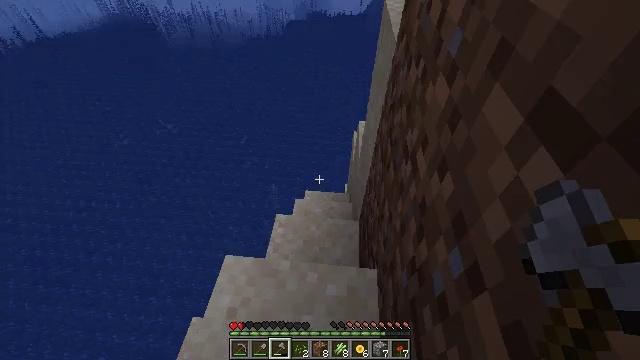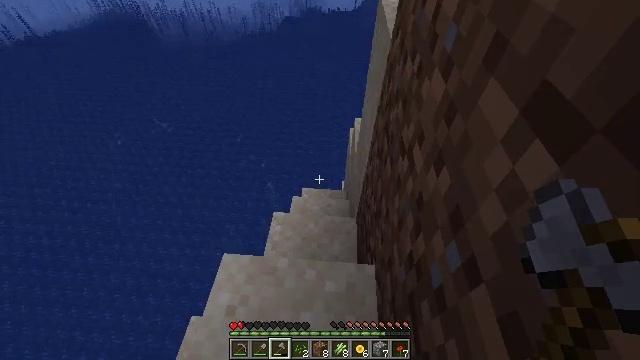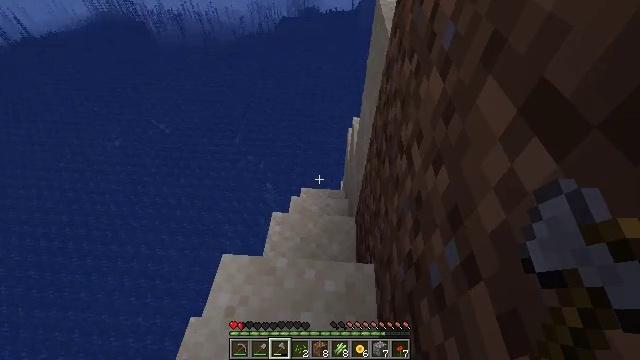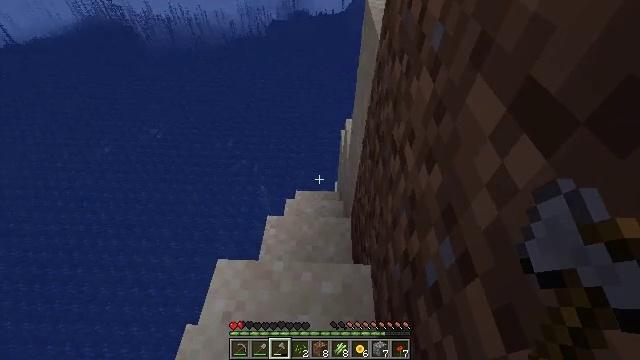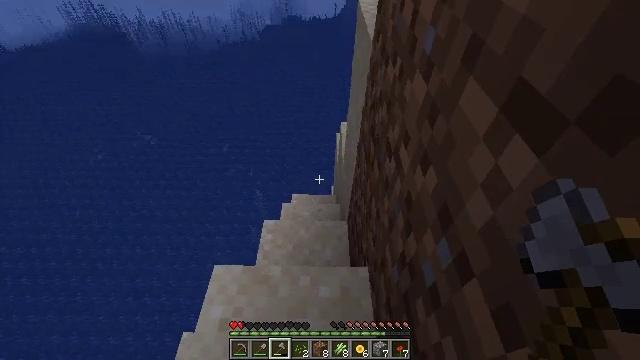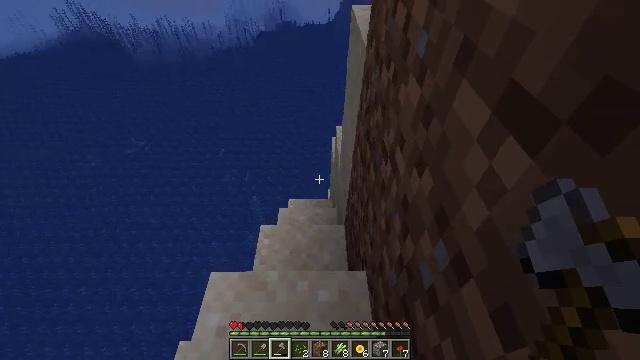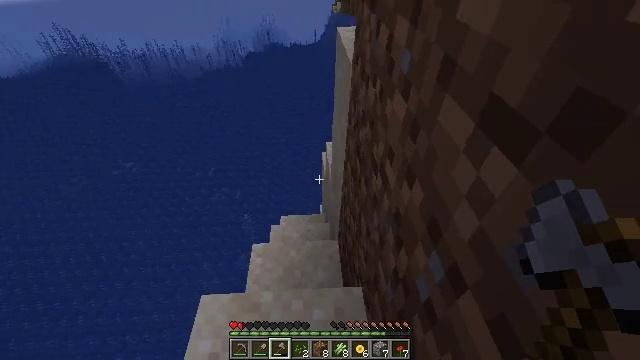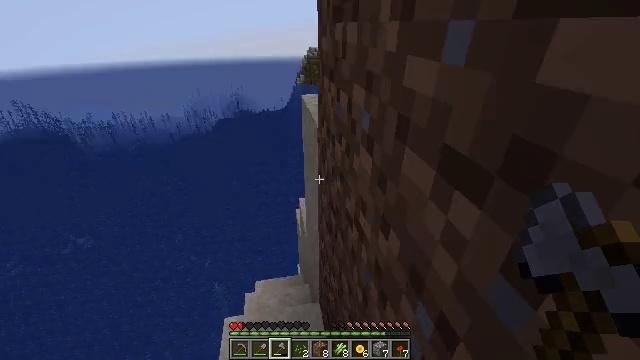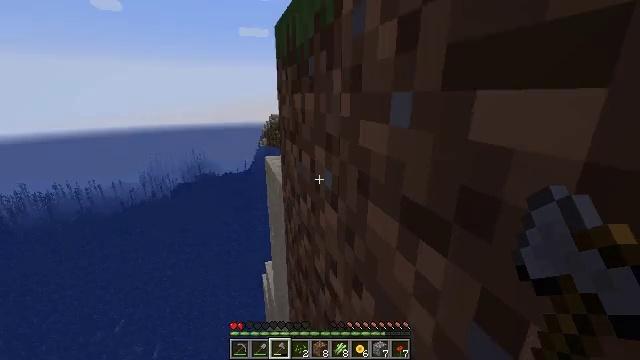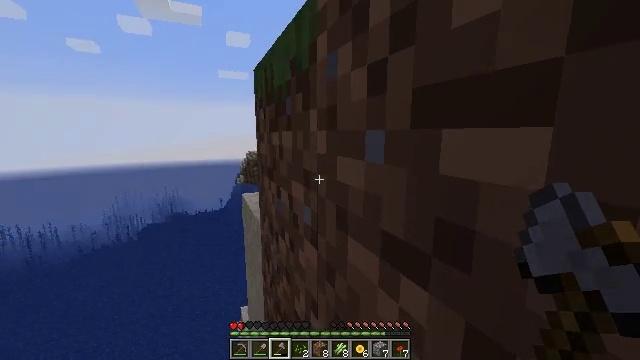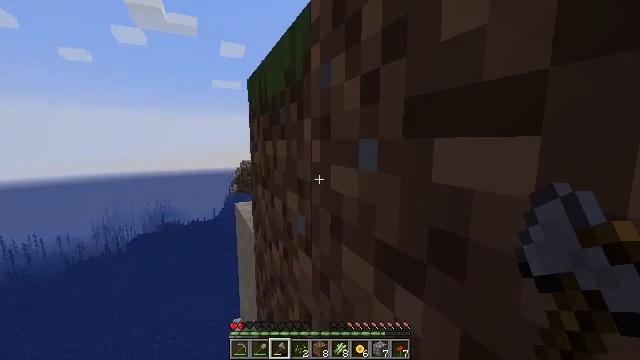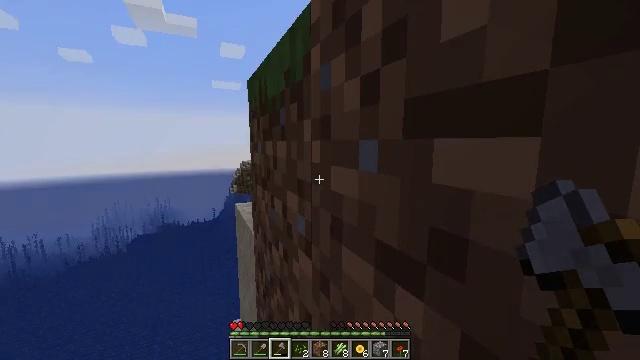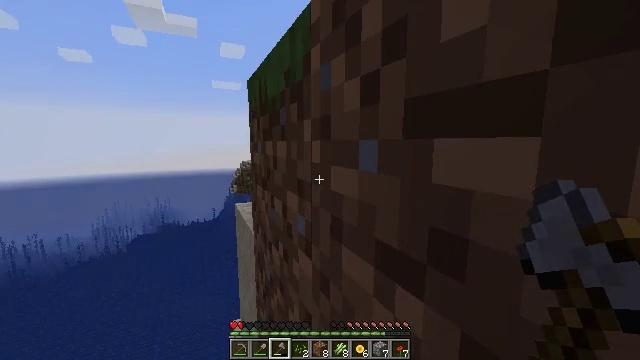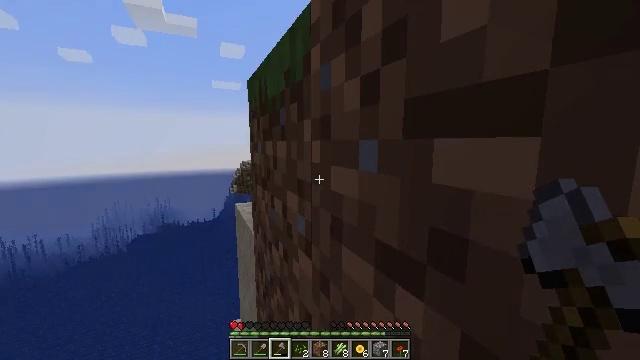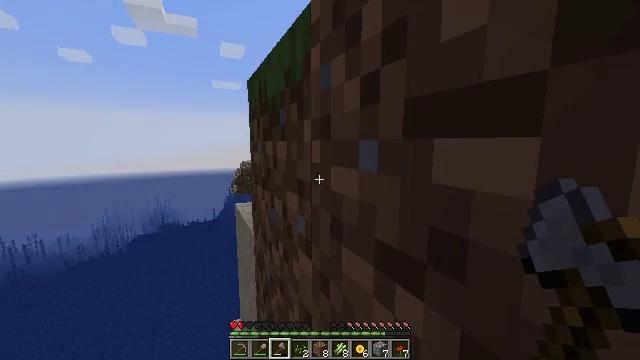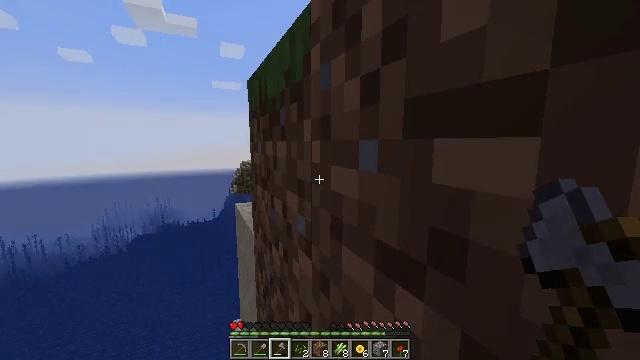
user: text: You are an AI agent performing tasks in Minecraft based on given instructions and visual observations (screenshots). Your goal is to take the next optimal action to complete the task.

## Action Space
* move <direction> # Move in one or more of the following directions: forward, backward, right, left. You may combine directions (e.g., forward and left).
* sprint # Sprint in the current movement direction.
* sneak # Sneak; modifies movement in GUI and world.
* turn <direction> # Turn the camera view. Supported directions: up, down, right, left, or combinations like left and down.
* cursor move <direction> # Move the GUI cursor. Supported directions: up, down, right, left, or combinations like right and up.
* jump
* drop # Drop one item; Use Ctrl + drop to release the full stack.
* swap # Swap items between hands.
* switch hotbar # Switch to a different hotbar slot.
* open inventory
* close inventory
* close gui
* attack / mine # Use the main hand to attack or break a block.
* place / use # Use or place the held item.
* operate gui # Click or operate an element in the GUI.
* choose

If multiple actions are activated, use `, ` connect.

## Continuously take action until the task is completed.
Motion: motion action
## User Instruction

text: Attack the ground to gather sand.
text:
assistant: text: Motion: turn right
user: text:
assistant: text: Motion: no_op
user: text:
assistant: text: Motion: turn right
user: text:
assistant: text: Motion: turn right
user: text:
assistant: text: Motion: turn right
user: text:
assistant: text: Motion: turn right and up
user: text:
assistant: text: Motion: turn right and up
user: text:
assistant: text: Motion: turn right and up
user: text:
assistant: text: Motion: turn right and up
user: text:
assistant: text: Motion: turn right and up
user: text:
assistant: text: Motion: no_op
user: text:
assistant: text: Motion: no_op
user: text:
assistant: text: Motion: no_op
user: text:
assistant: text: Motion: no_op
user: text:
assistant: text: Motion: no_op
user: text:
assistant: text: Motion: turn right
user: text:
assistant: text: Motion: turn right and down
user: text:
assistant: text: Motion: turn right and down
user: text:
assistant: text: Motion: turn right
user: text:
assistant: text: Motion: turn right and up
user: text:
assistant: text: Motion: turn up
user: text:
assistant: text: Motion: turn up, attack / mine
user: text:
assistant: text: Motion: attack / mine
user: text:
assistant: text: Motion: attack / mine
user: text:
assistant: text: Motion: attack / mine
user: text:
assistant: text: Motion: attack / mine
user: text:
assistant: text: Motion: attack / mine
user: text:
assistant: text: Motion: attack / mine
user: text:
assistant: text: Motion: turn left and up, attack / mine
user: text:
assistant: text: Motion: turn left and up, attack / mine